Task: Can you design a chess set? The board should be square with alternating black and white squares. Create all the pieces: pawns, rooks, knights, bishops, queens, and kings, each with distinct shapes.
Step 2514:
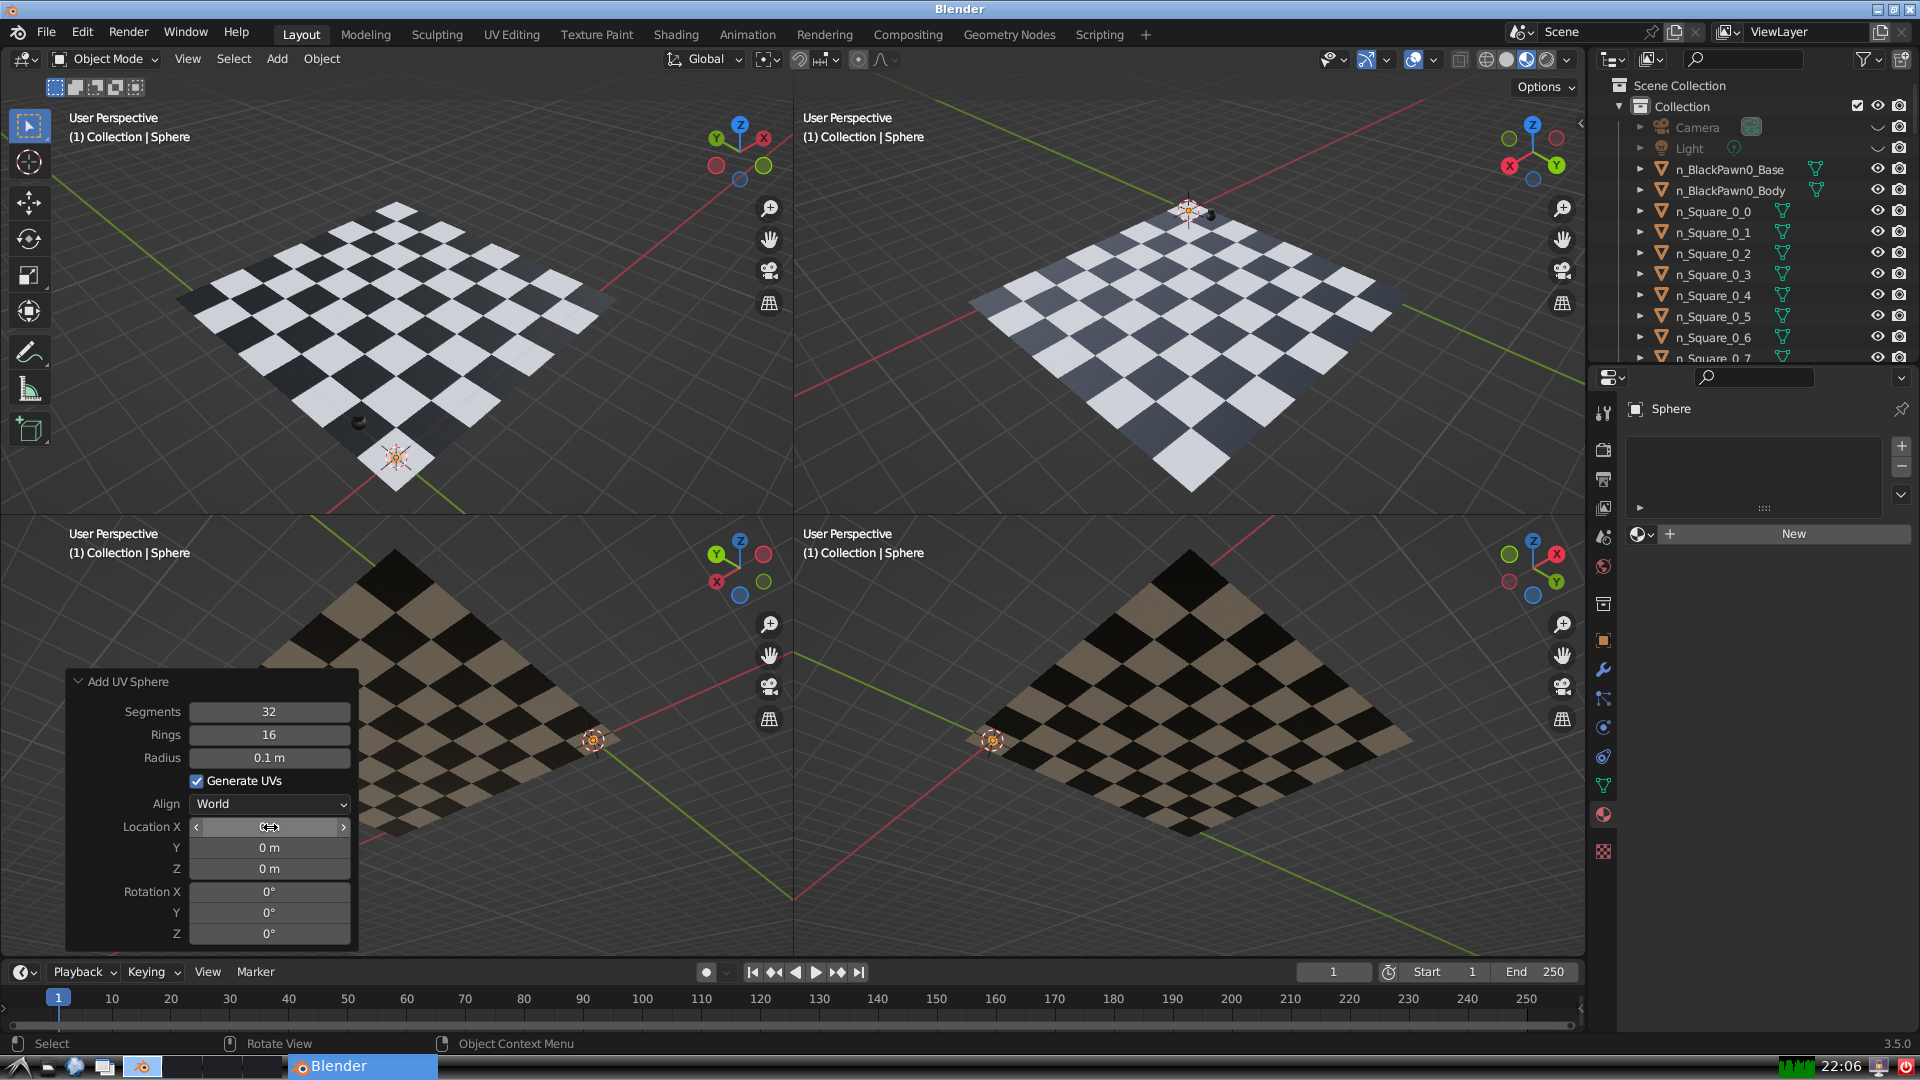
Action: {"mouse_move": [270, 849]}